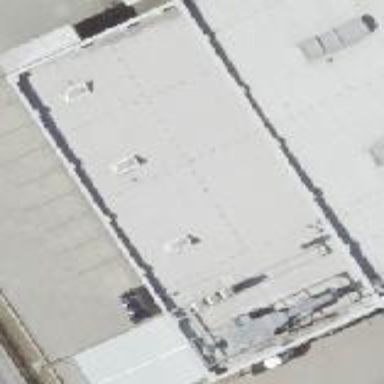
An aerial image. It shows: Industrial building.